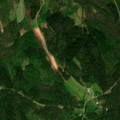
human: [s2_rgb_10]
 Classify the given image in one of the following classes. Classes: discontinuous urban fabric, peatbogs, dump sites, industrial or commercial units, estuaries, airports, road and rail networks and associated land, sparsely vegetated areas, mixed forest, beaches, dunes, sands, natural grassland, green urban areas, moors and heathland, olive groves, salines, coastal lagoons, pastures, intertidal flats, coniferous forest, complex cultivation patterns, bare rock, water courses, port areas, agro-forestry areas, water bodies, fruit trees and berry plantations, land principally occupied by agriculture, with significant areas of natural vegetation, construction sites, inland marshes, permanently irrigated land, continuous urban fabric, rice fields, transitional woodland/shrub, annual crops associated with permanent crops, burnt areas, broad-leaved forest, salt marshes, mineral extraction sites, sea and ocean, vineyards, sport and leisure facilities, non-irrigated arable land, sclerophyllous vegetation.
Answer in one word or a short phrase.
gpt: coniferous forest, mixed forest, transitional woodland/shrub